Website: lowes
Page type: customer-info-address
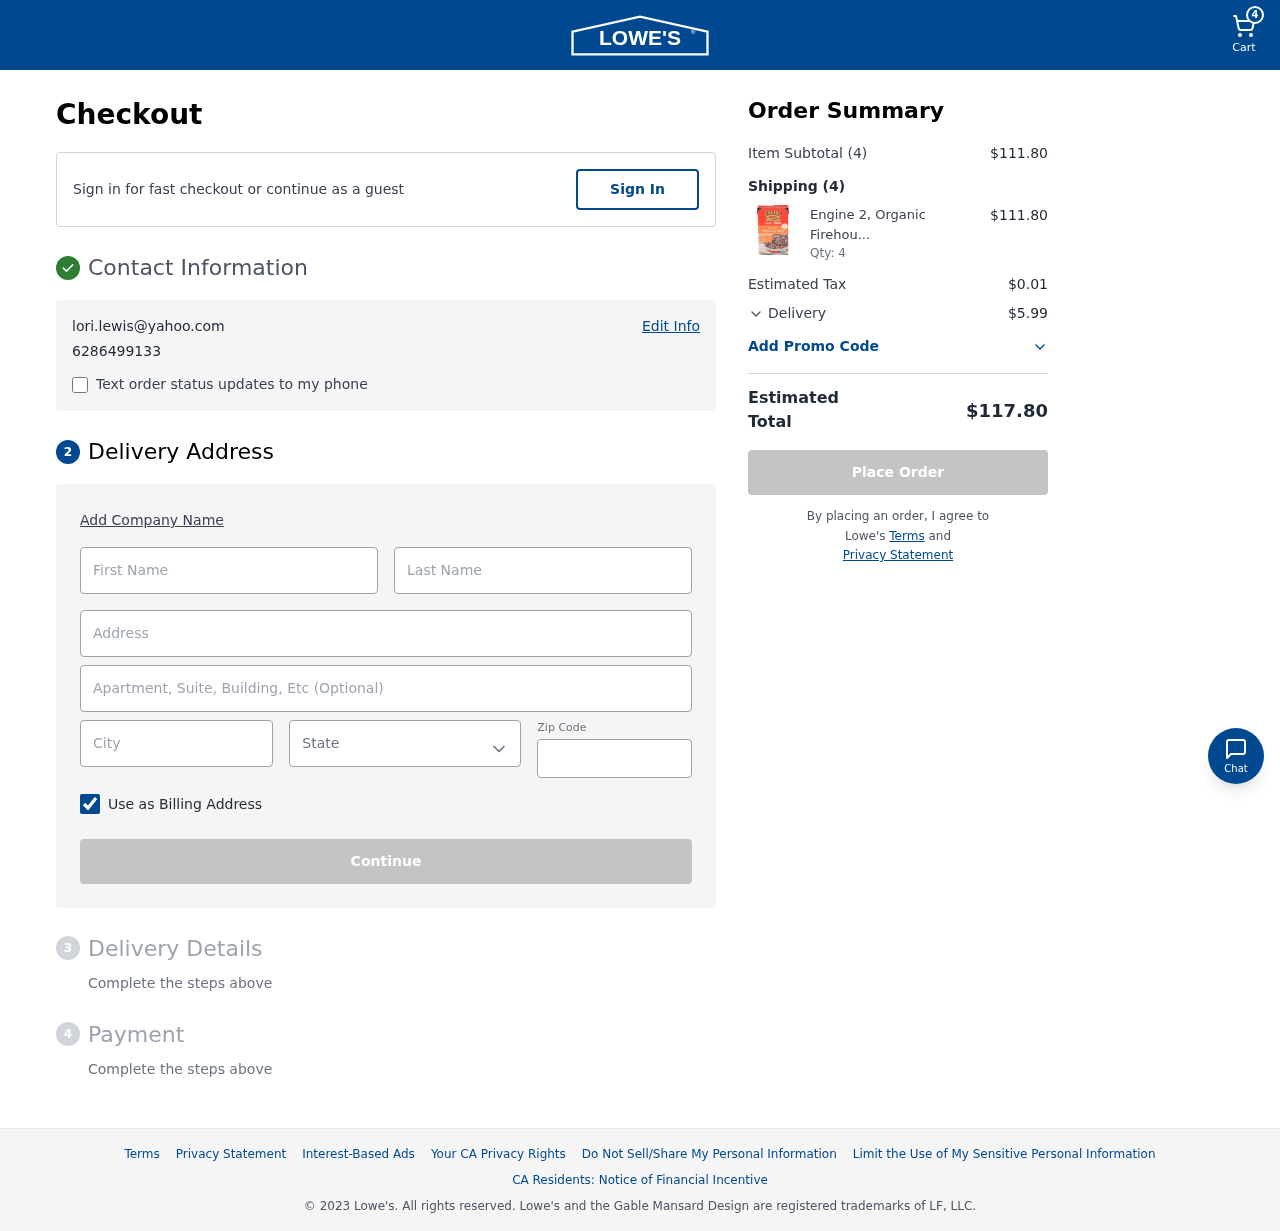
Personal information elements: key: PII_CITY
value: Fernandezberg
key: PII_EMAIL
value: lori.lewis@yahoo.com
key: PII_FIRSTNAME
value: Lori
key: PII_LASTNAME
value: Lewis
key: PII_PHONE
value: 6286499133
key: PII_POSTCODE
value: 67933
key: PII_STATE
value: Kentucky
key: PII_STREET
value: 89274 Le Estate
Product elements: key: PRODUCT1_NAME
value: Engine 2, Organic Firehouse Chili, 17 oz
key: PRODUCT1_QUANTITY
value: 4
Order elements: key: ORDER_NUM_ITEMS
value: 4
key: ORDER_SUBTOTAL
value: $111.80
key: ORDER_NUM_ITEMS2
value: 4
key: ORDER_SUBTOTAL2
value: $111.80
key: ORDER_TAX
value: $0.01
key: ORDER_SHIPPING_COST
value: $5.99
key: ORDER_TOTAL
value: $117.80